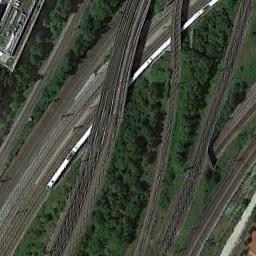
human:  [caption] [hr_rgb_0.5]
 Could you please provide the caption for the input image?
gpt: There are many trees beside the railway .

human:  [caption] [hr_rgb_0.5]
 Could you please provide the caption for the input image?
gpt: There is a row of blue buildings on one side of the railway .

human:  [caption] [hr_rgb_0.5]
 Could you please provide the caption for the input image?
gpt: The railway is next to lines of trees .

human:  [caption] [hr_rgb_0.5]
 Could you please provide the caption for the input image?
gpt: These staggered railways go through a forest .

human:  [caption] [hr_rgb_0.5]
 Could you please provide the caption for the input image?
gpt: There are many green trees beside the railway with one white train .